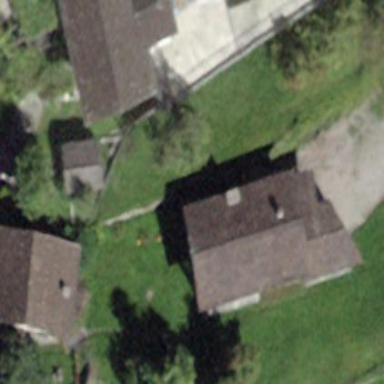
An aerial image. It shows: Detached building.